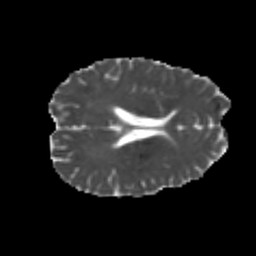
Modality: MD
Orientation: axial
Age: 22
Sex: male
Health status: healthy
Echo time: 0.074 s